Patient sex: F
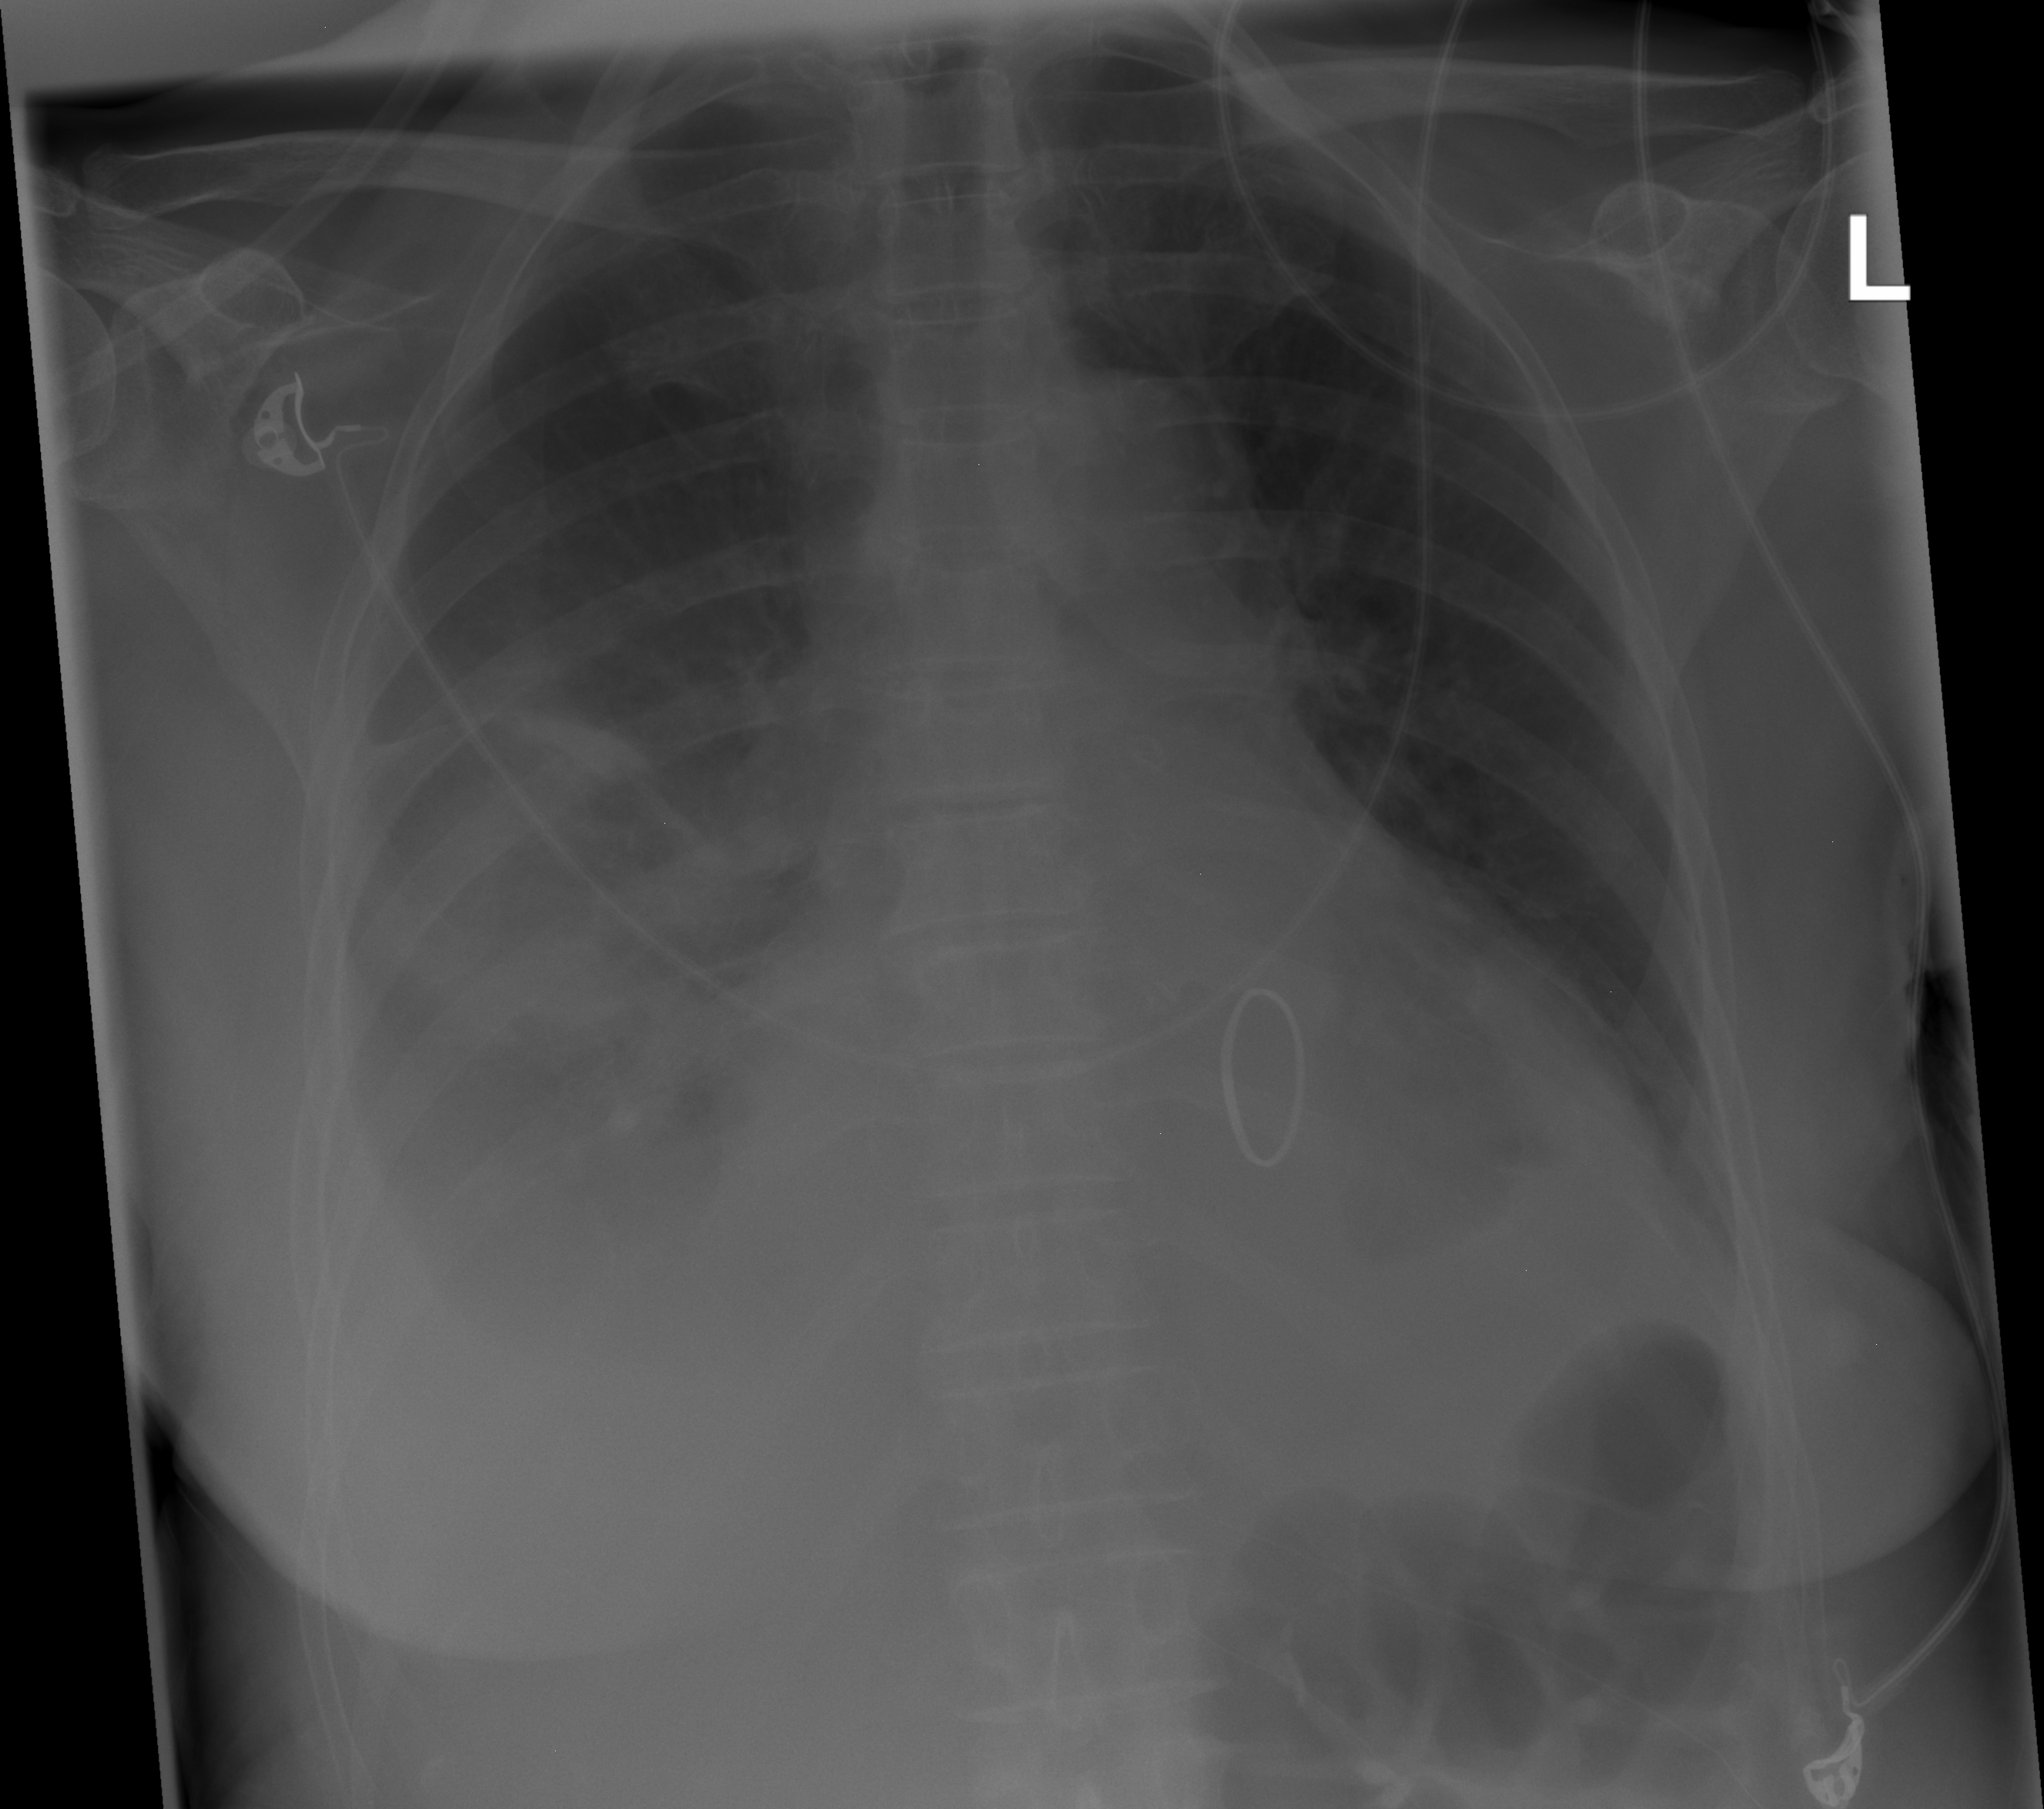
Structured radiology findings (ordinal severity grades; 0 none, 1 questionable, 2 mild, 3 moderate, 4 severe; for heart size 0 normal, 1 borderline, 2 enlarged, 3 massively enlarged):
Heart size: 1
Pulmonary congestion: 0
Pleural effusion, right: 3
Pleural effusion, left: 1
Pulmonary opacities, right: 0
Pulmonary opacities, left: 0
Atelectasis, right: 3
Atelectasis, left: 0